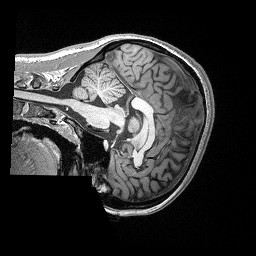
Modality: T1w
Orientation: sagittal
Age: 22
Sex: female